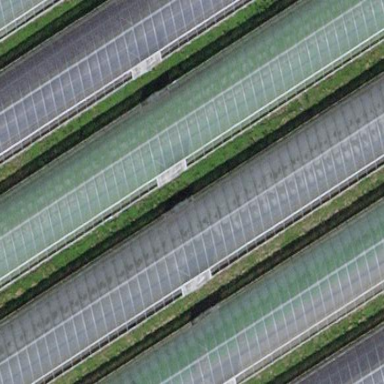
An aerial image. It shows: Greenhouse.